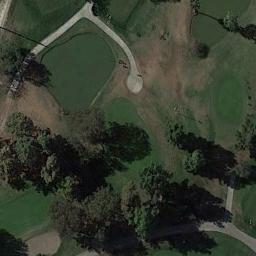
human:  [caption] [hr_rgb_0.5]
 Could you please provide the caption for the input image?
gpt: A lot of trees are near the golf course .

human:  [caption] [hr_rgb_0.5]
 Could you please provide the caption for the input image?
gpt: The golf course has some putting greens and barrier trees .

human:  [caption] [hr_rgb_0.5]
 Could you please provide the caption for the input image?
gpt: There are a few bunkers and a few paths on the large green lawn on the golf course and many trees .

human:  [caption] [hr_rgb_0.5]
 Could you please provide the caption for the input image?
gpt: There are about 5 or 6 golf bunkers here .

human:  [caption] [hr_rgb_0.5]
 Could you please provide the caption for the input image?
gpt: There are some green trees on the golf course .